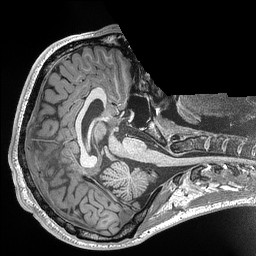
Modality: T1w
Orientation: axial
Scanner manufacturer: siemens
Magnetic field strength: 3 T
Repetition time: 2.3 s
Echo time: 0.00298 s